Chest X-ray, PA view. Patient: 60 years old, sex M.
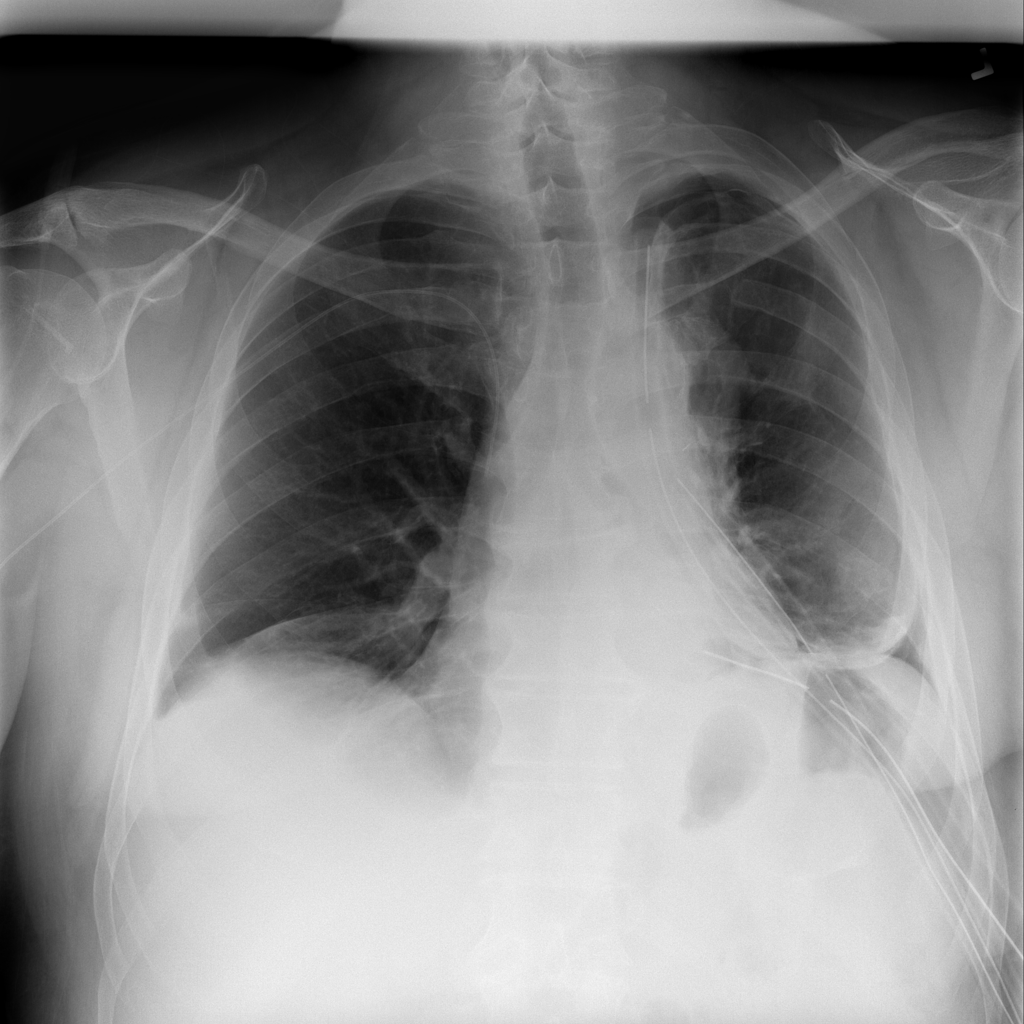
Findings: Pneumothorax